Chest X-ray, PA view. Patient: 66 years old, sex M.
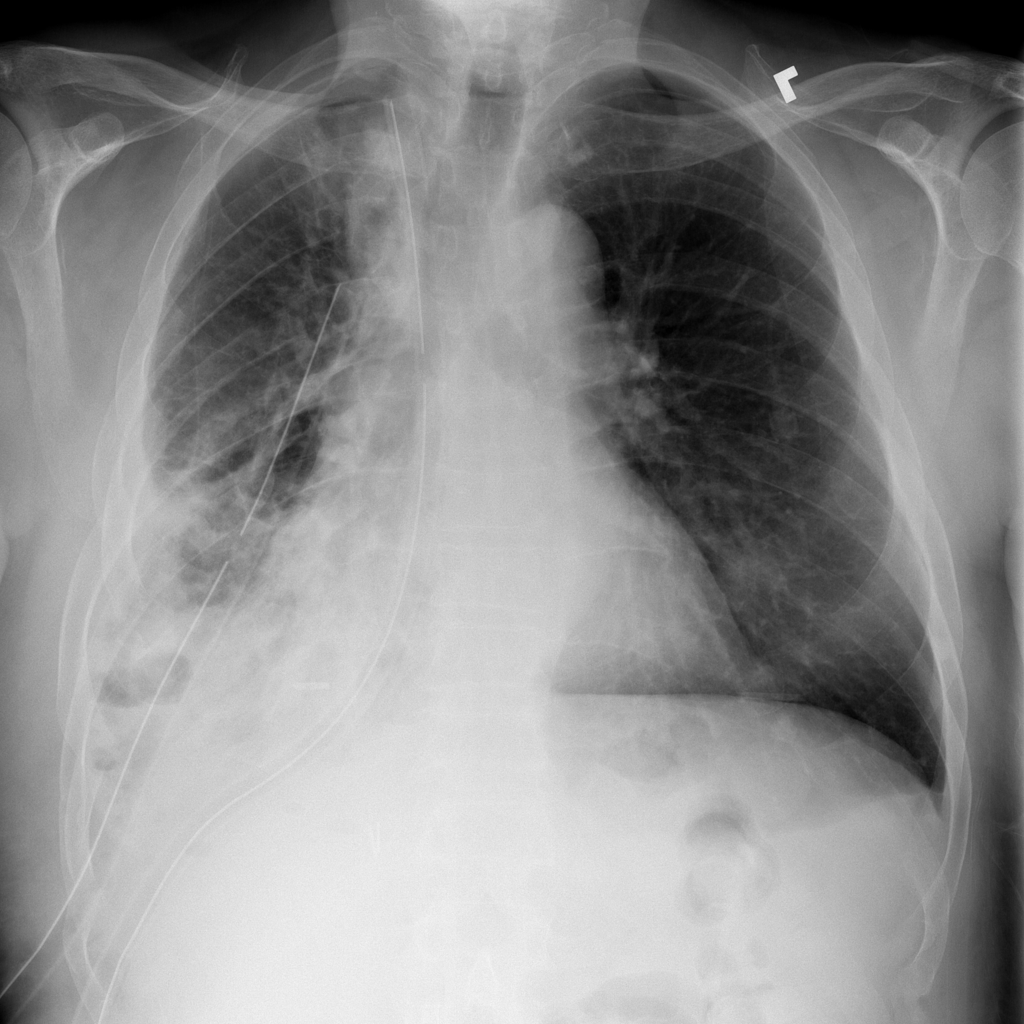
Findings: No Finding